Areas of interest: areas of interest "Park Square"
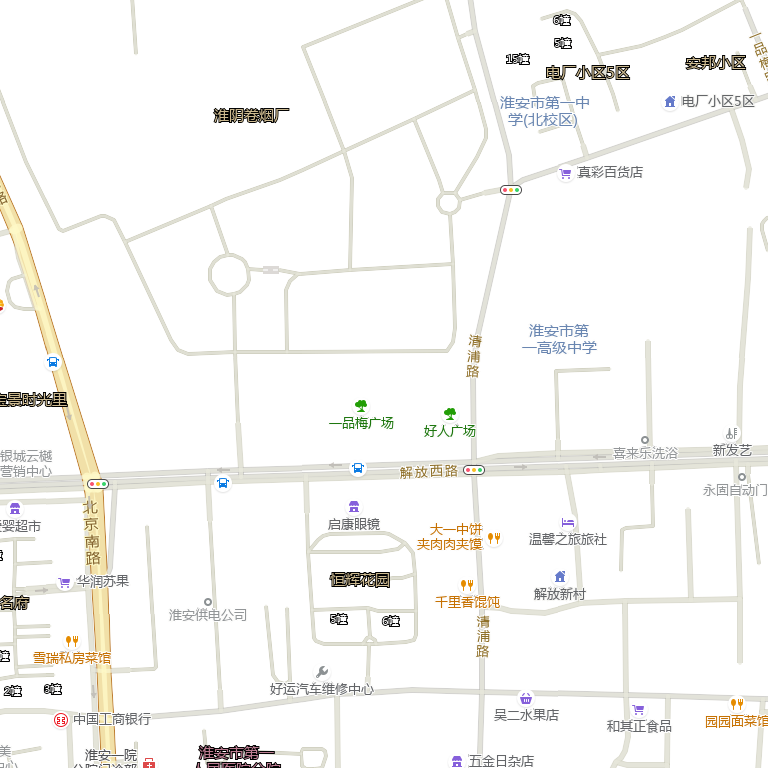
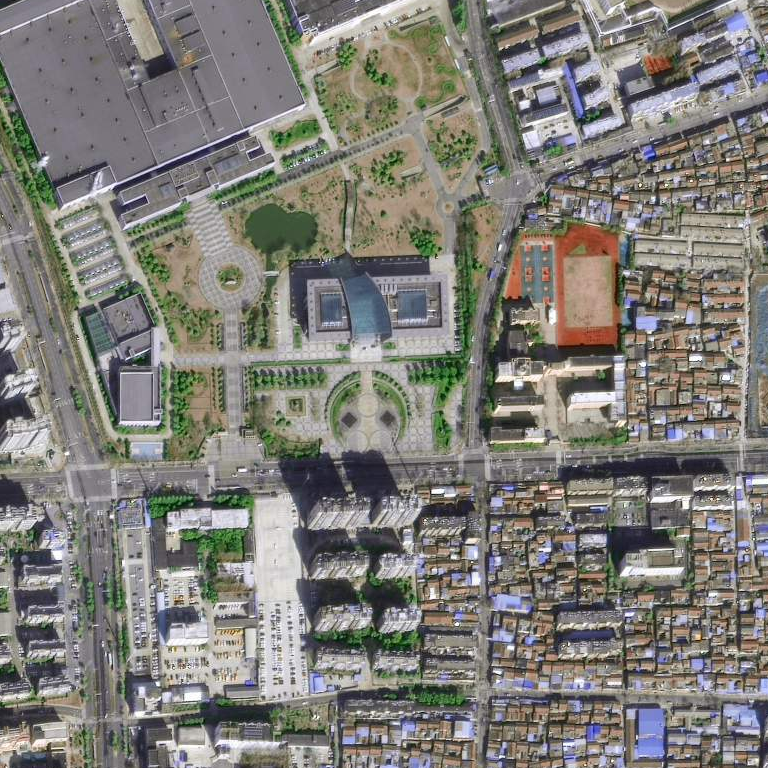